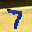
Label: 7